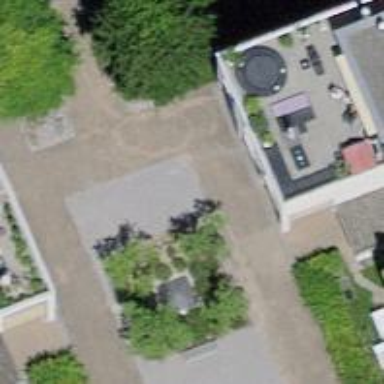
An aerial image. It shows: Garden area designated for leisure land.